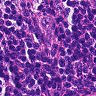
Metastatic tissue present: no